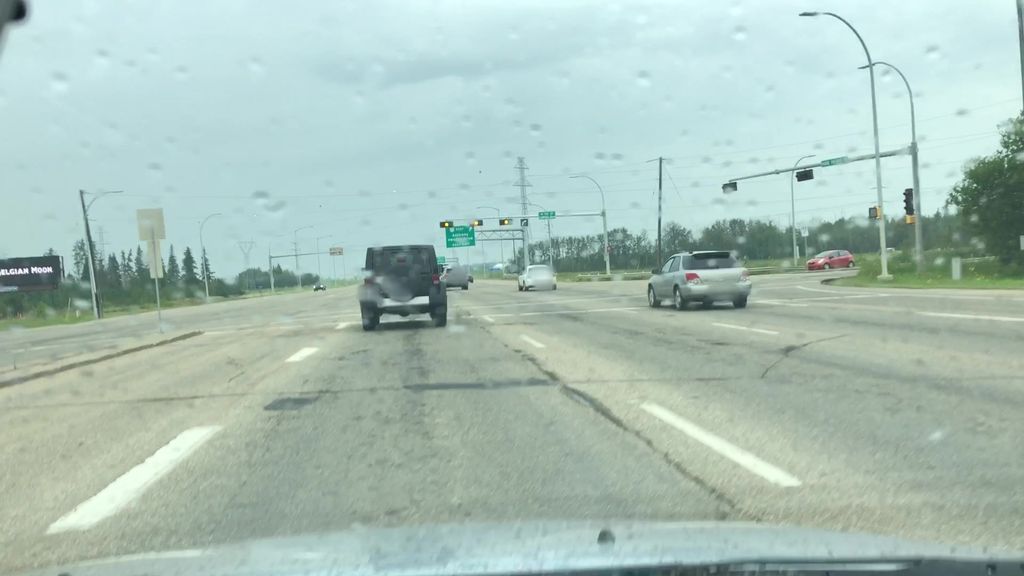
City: edmonton